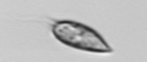
Label: Prorocentrum_triestinum